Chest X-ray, AP view. Patient: 21 years old, sex F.
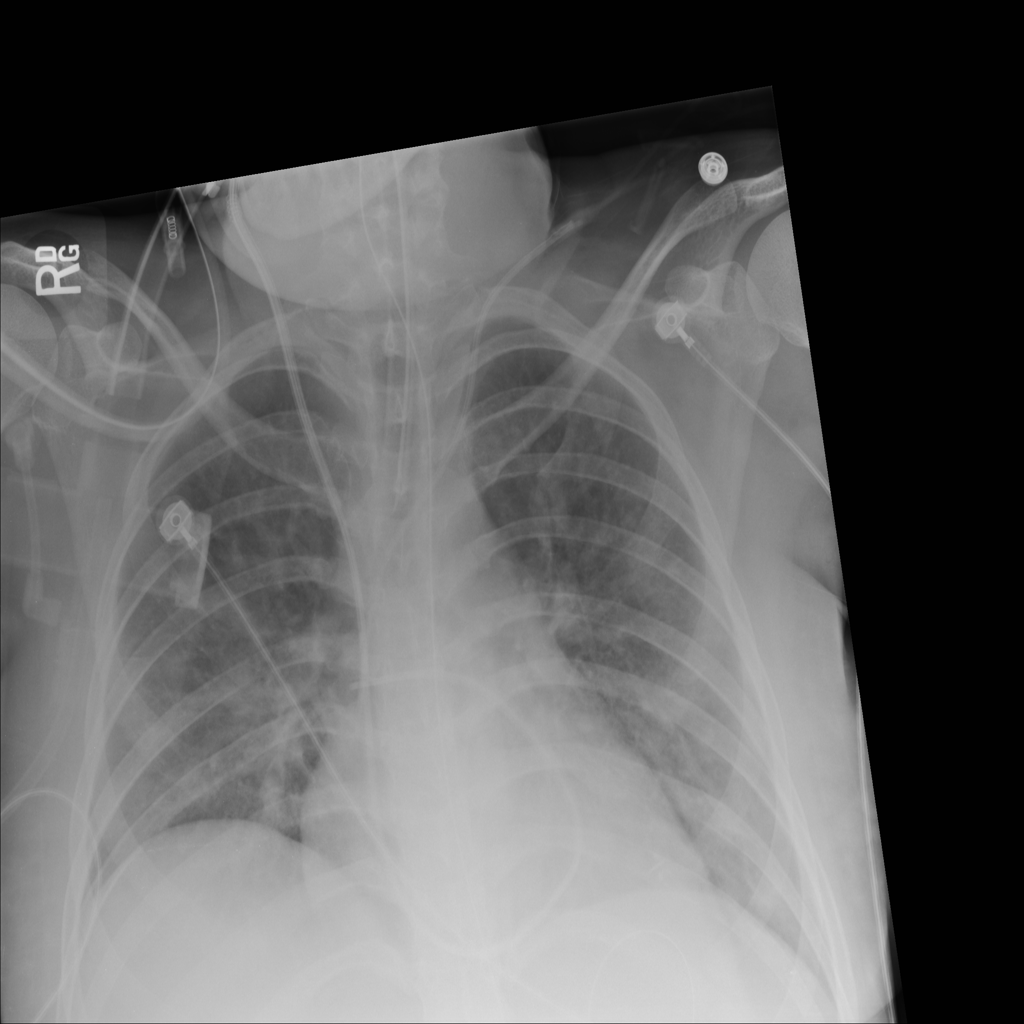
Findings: Atelectasis, Edema